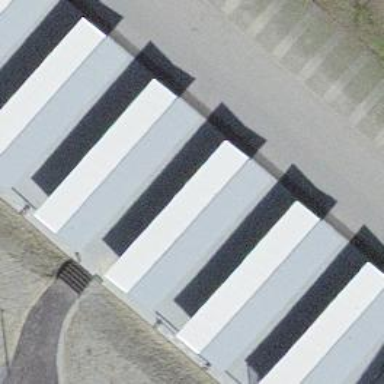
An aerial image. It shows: Bicycle parking facility.